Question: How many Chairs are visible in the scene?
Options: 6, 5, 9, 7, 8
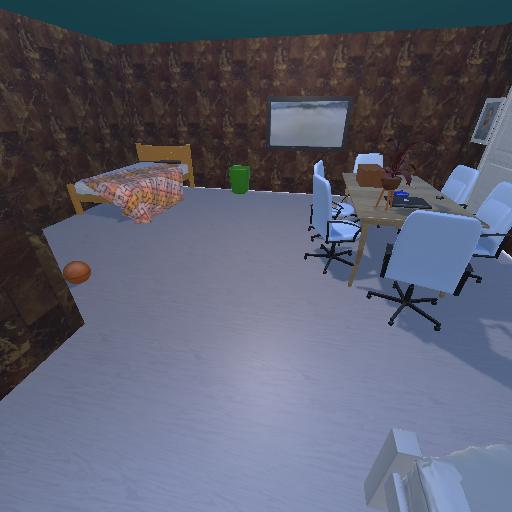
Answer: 6